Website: macys
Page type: newsletter-management
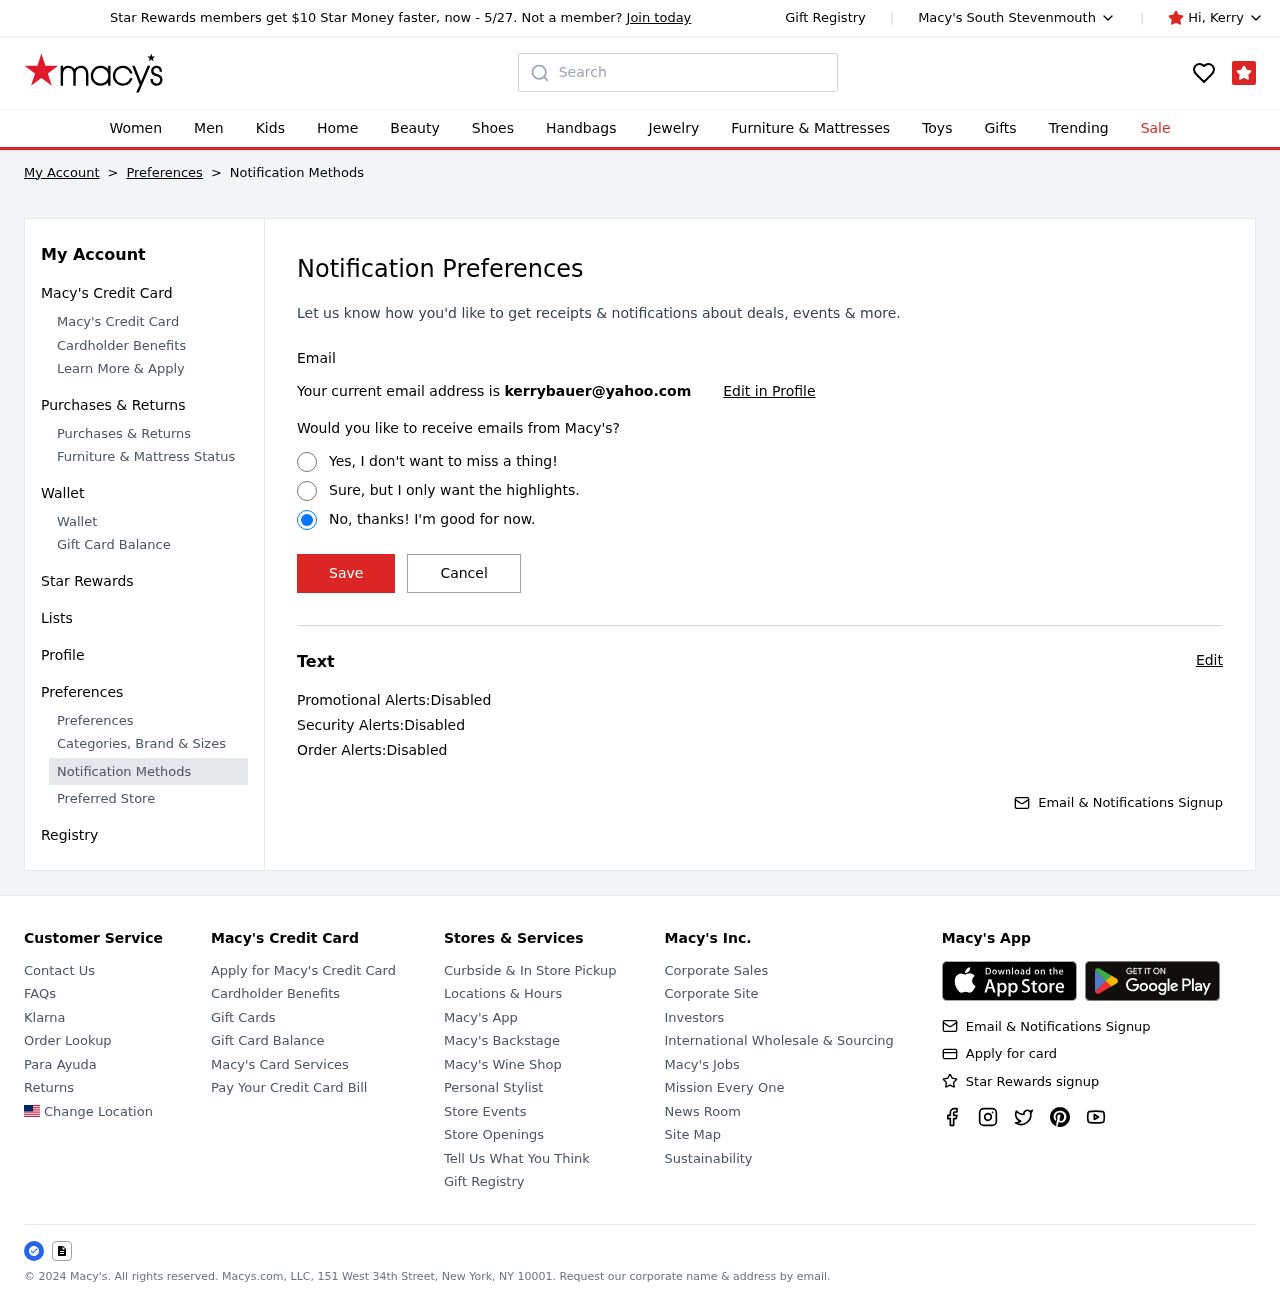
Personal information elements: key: PII_CITY
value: South Stevenmouth
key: PII_EMAIL
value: kerrybauer@yahoo.com
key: PII_FIRSTNAME
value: Kerry
Search elements: key: HEADER_SEARCH
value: Search